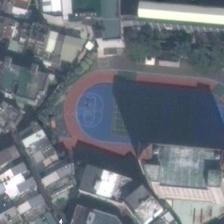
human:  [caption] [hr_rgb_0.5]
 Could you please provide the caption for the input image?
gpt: the playground coloured with dark blue is overshadowed by the edifice which is next to itself .

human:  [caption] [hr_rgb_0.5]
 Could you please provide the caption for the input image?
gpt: a playground is surrounded by many large buildings .

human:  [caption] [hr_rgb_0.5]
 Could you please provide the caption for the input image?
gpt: an outdoor blue playground and many tall buildings beside .

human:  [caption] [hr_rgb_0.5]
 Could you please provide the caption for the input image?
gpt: many buildings and several green plants are around a playground .

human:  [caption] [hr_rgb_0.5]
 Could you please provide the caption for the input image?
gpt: most of a basketball field surrounded by many house is in the shadows of a big building .